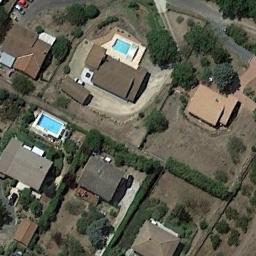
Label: medium_residential